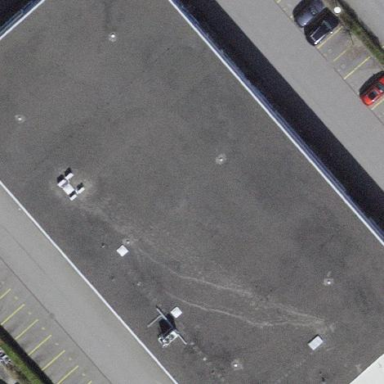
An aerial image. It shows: Commercial building.